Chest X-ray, PA view. Patient: 28 years old, sex M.
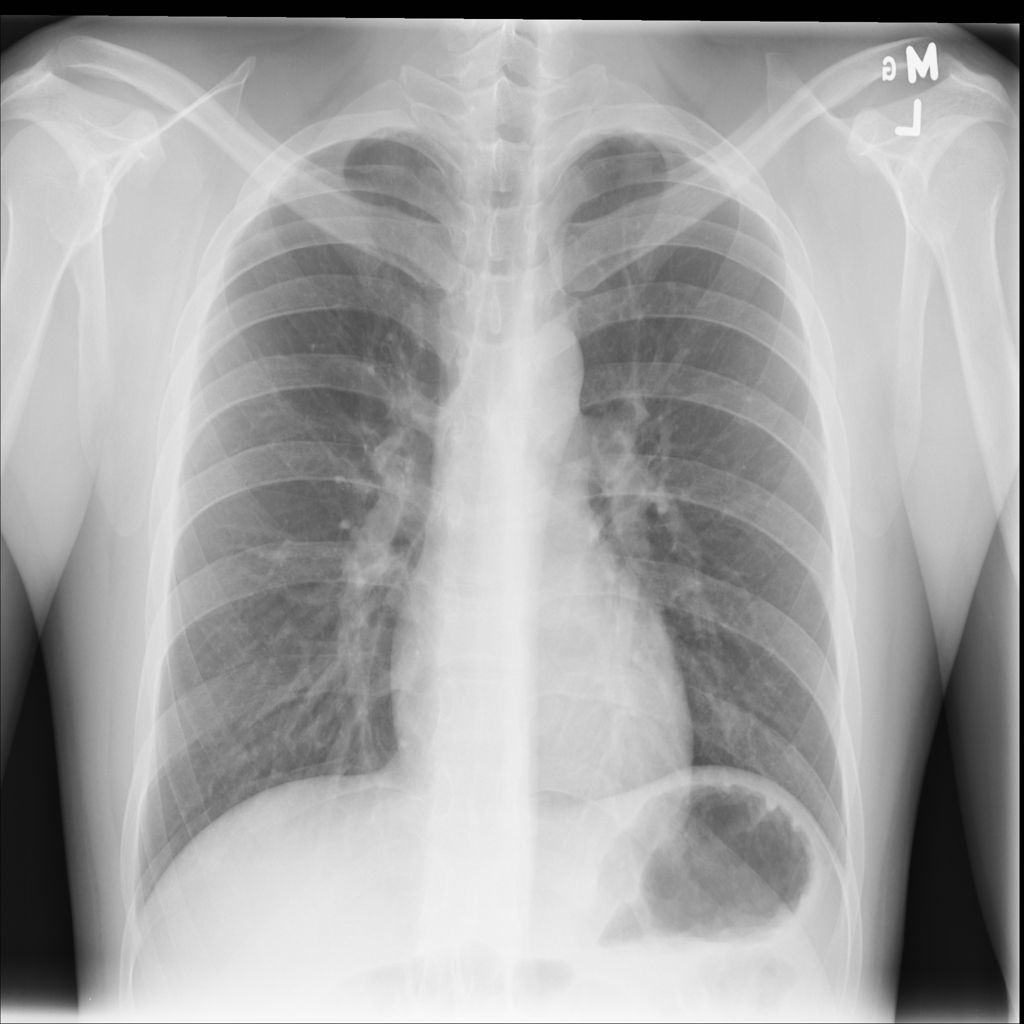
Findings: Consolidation